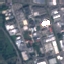
Land use / land cover: Industrial